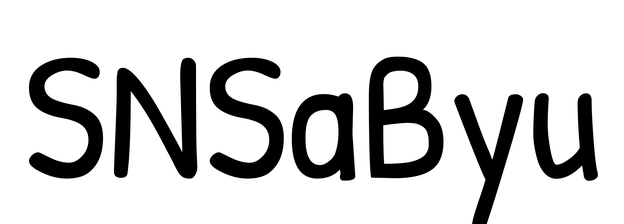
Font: PatrickHand-Regular